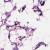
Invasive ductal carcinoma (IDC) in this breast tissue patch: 0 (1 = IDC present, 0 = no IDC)